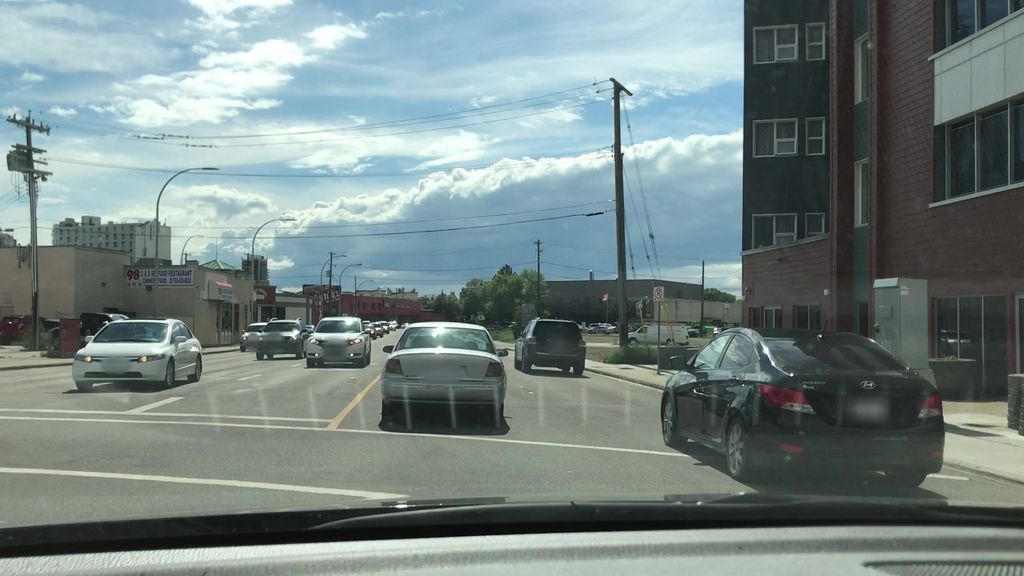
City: edmonton